Question: I'm writing a app in Polymer (and I have the same issue with custom angular directives).
For HTML elements like 'div', 'span', etc the indentation and highlighting works fine in Vim.
For custom directives/elements like '<paper-tabs>' it does not. Indentation leaves them all on the same line, and highlighting is broken:

How can I make vim take all elements at the beginning of a '<elementname attribute="value">' and treat them like a normal HTML element - like '<div>' for example.
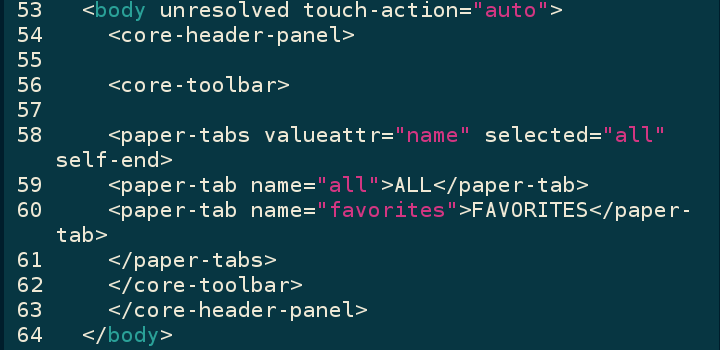
Answer: I use <URL> with Pathogen. Doesn't help too much with indentation, but highlighting works correctly.